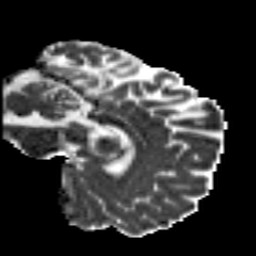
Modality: MD
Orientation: sagittal
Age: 29
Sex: male
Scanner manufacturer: siemens
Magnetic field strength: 3 T
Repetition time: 8.8 s
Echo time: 0.085 s